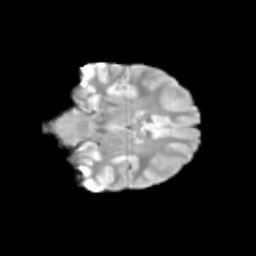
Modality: T2w
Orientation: coronal
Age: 13
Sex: male
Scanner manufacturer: siemens
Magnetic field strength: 3 T
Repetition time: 3.8 s
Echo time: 0.07 s